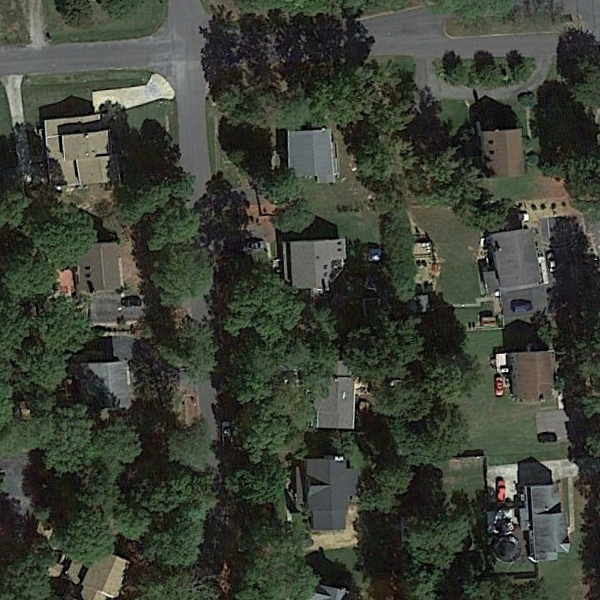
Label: MediumResidential